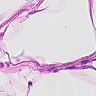
Metastatic tissue present: no